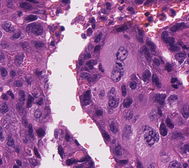
Tumor epithelial tissue: yes
Tumor-associated stroma tissue: no
Normal tissue: no